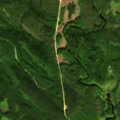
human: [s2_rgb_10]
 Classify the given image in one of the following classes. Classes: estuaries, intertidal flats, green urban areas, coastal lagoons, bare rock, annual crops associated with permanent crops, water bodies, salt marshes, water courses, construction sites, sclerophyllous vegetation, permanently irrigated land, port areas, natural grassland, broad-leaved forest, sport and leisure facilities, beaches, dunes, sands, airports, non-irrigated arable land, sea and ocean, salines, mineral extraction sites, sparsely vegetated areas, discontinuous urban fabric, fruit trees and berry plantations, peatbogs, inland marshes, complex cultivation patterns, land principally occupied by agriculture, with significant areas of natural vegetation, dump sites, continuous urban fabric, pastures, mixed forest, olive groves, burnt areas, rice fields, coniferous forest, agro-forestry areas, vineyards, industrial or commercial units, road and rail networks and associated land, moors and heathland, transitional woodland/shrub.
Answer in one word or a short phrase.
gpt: coniferous forest, mixed forest